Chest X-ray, PA view. Patient: 63 years old, sex M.
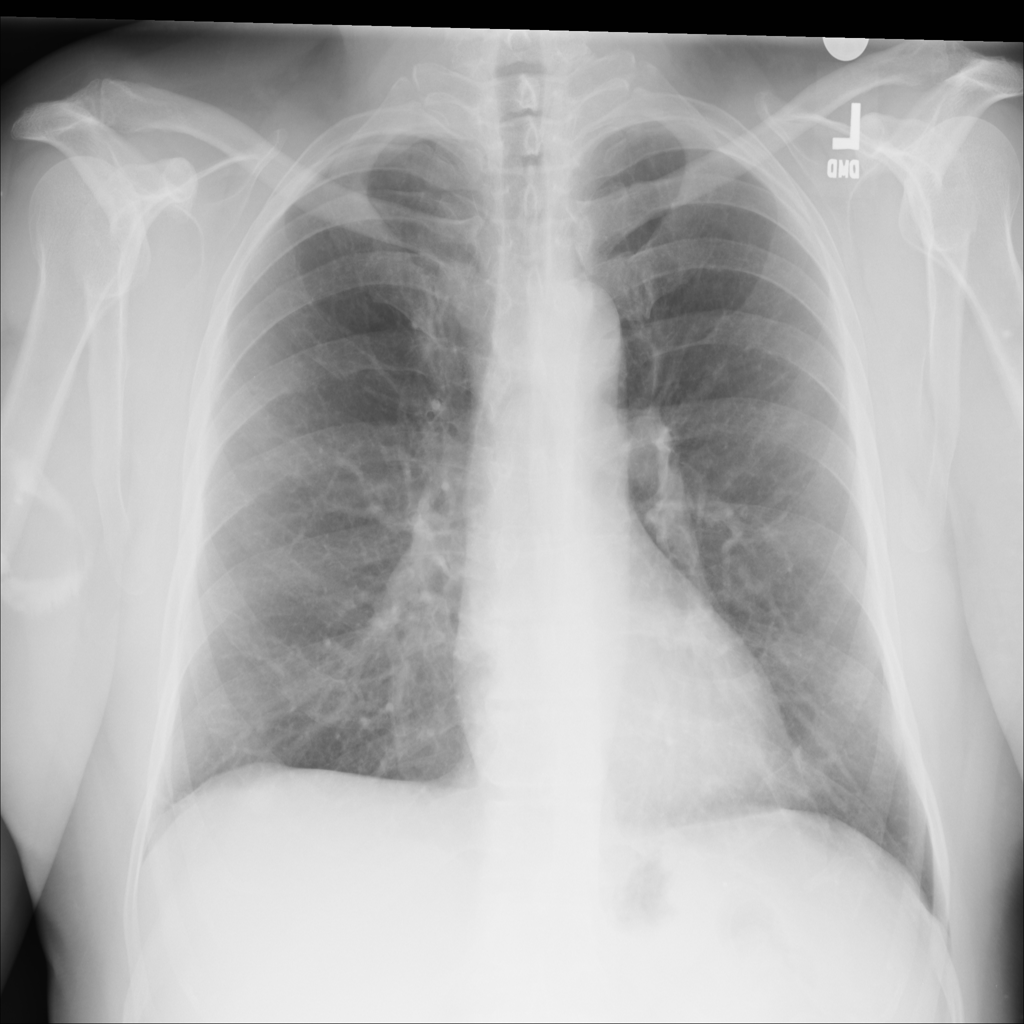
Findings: No Finding